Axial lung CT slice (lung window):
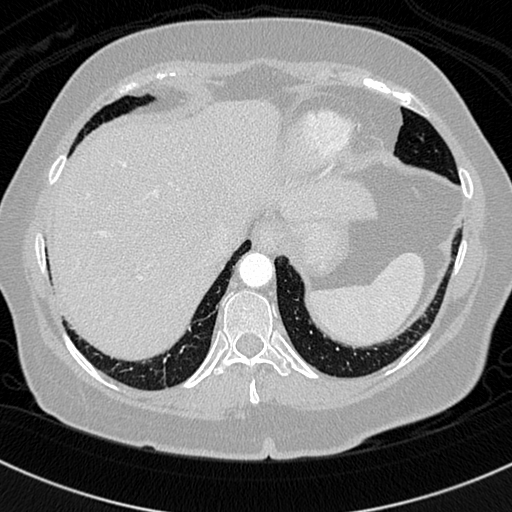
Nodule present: no